Question: I am learning log4j. But, I get this error not sure if I'm missing something. I have all the jars in place.
'''
public class LoggingDemo {
private static final Logger logger = LoggerFactory.getLogger(LoggingDemo.class);
public static void main(String[] args) {
logger.info("Starting App....");
System.out.println("Testing log4j.......");
logger.info("Terminating App!");
}
}
'''

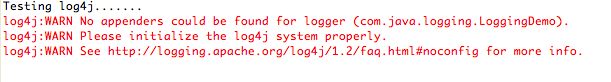
Answer: I get this all the time when I am creating a new project. You need to create a log4j.properties file and add it to your class path. See the Configuration section of the manual <URL>
Or just change your code to:
'''
public class LoggingDemo {
private static final Logger logger = LoggerFactory.getLogger(LoggingDemo.class);
public static void main(String[] args) {
BasicConfigurator.configure();
logger.info("Starting App....");
System.out.println("Testing log4j.......");
logger.info("Terminating App!");
}
}
'''